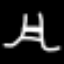
Label: The Eiffel Tower